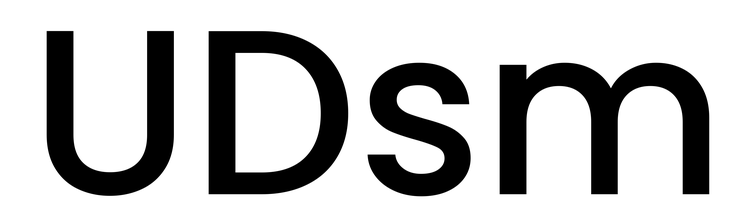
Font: Poppins-Medium